Question: The question pretty much explains itself I have three different C programs and to try and compare their efficiency I tried to test their runtime by making them run several times varying their parameter (which is proportional to time taken) and write how long it takes each program to run for certain parameter (so later i can plot the results).
The following is my code
'''
# include <stdio.h>
# include <stdlib.h>
# include <math.h>
# include <time.h>
int main(void){
int i;
struct timeval bni, bmi, bfi, bnf, bmf, bff;
FILE *in;
char filename1[30] = "shuff.dat";
int a1,a2,b1,b2,c1,c2;
char command[100];
in = fopen(filename1, "w");
//for(i = 0; i<=100000; i +=100){
for(i = 0; i<=10; i +=1){
if (snprintf(command, sizeof(command), "./barajas_n.x %d", i) < sizeof(command)){
a1 = gettimeofday(&bni , NULL);
system(command);
a2 = gettimeofday(&bnf , NULL);
}
if (snprintf(command, sizeof(command), "./barajas_m.x %d", i) < sizeof(command)){
b1 = gettimeofday(&bmi , NULL);
system(command);
b2 = gettimeofday(&bmf , NULL);
}
if (snprintf(command, sizeof(command), "./barajas_fy.x %d", i) < sizeof(command)){
c1 = gettimeofday(&bfi , NULL);
system(command);
c2 = gettimeofday(&bff , NULL);
}
fprintf(in, "%d %d %d %d
", i, (a2-a1),(b2-b1),(c2-c1));
}
fclose(in);
}
'''
I get the following message on the terminal window:

Which means this program is running all of its steps, only not correctly executing the programs I want to time.
I've tested all three programs individually in the terminal like this
'''
./barajas_*.x i
'''
1. Can someone please tell me why system() is taking it's input as a directory and,
2. how to tell system() it to stop taking it as a directory and execute it?
EDIT: After a long discusion in a chat room the problem was as said by Jonathan Leffler: " a mismatch between the actual command name that existed and the command name that the program was attempting to run."
The actual question is answered by iharob's contribution, for anyone interested the snippet he provided should work if the command name matches the command name being run by the program.
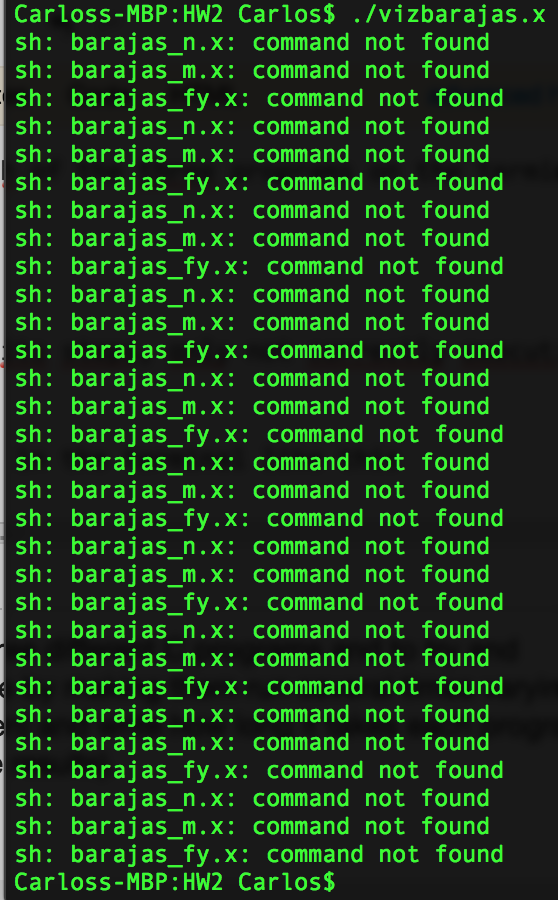
Answer: The 'system()' function takes only one argument of type 'const char *', if you need to build the command try with 'snprintf()', like this
'''
char command[100];
if (snprintf(command, sizeof(command), "barajas_n.x %d", i) < sizeof(command))
{
a1 = gettimeofday(&bni , NULL);
system(command);
a2 = gettimeofday(&bfi , NULL);
}
'''
also, the return value of 'gettimeofday()' is not useful for calculating the time difference. It's just to check errors, you can get the elapse time using this function
'''
float elapsed_time(struct timeval *end, struct timeval *start)
{
struct timeval result;
if (end->tv_usec - start->tv_usec > 1.0E6)
{
double adjust;
adjust = (end->tv_usec - start->tv_usec) / 1.0E6;
start->tv_usec += 1.0E6 * adjust;
start->tv_sec -= adjust;
}
result.tv_sec = end->tv_sec - start->tv_sec;
result.tv_usec = end->tv_usec - start->tv_usec;
return result.tv_sec + result.tv_usec / 1.0E6;
}
'''
and then to print the elapsed time
'''
printf("Elapsed time: %f
", elapsed_time(&bni, &bfi);
'''
As the other answer mentioned you need to add a slash to execute the programs, './programname' instead of '.programname', but this is another solution:
'''
#include <stdlib.h>
#include <stdio.h>
#include <limits.h>
#include <unistd.h>
#include <sys/time.h>
#include <time.h>
/* This function, just calculates the difference in seconds, between end and start */
float elapsed_time(struct timeval *end, struct timeval *start)
{
struct timeval result;
if (end->tv_usec - start->tv_usec > 1.0E6)
{
float adjust;
adjust = (end->tv_usec - start->tv_usec) / 1.0E6;
start->tv_usec += 1.0E6 * adjust;
start->tv_sec -= adjust;
}
result.tv_sec = end->tv_sec - start->tv_sec;
result.tv_usec = end->tv_usec - start->tv_usec;
return result.tv_sec + result.tv_usec / 1.0E6;
}
/* this function will execute the command and wrap the system call
* with 'gettimeofday()' so you can return the elapsed time while
* the called program was running.
*
* It also builds the command string with the right parameter.
*/
float run_command_and_return_time(const char *const program, int parameter)
{
char command[100];
struct timeval start;
struct timeval end;
int result;
/* check that sprintf didn't need more characters */
result = snprintf(command, sizeof(command), "%s %d", program, parameter);
if ((result >= sizeof(command)) || (result < 0))
return -1.0;
gettimeofday(&start, NULL);
system(command);
gettimeofday(&end, NULL);
return elapsed_time(&end, &start);
}
int
main(int argc, char **argv)
{
char cwd[PATH_MAX];
const char *filename;
FILE *output;
filename = "shuff.dat";
output = fopen(filename, "w");
if (output == NULL)
return -1;
/* get the current working directory */
getcwd(cwd, sizeof(cwd));
/* add the cwd to the PATH variable, so your barajas_*.x programs are found,
* this way you don't need the ./bara... anymore, just bara... will do it.
*/
setenv("PATH", cwd, 1);
/* from here it's pretty evident what the program does */
for (int i = 0 ; i < 10 ; ++i)
{
float a, b, c;
a = run_command_and_return_time("barajas_n.x", i);
b = run_command_and_return_time("barajas_m.x", i);
c = run_command_and_return_time("barajas_fy.x", i);
fprintf(output, "%d %f %f %f
", i, a, b, c);
}
/* don't forget to close the output file */
fclose(output);
return 0;
}
'''